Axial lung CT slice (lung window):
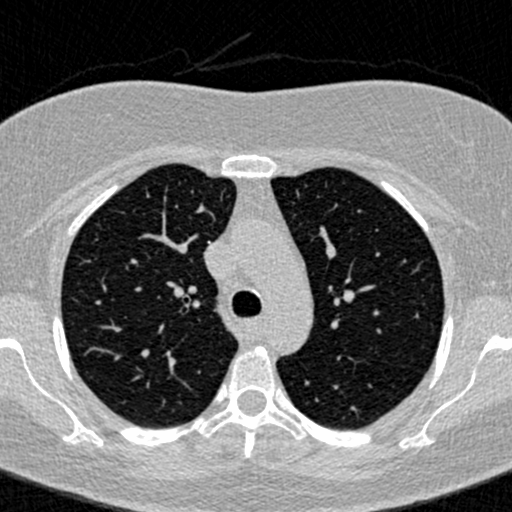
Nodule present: no